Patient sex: F
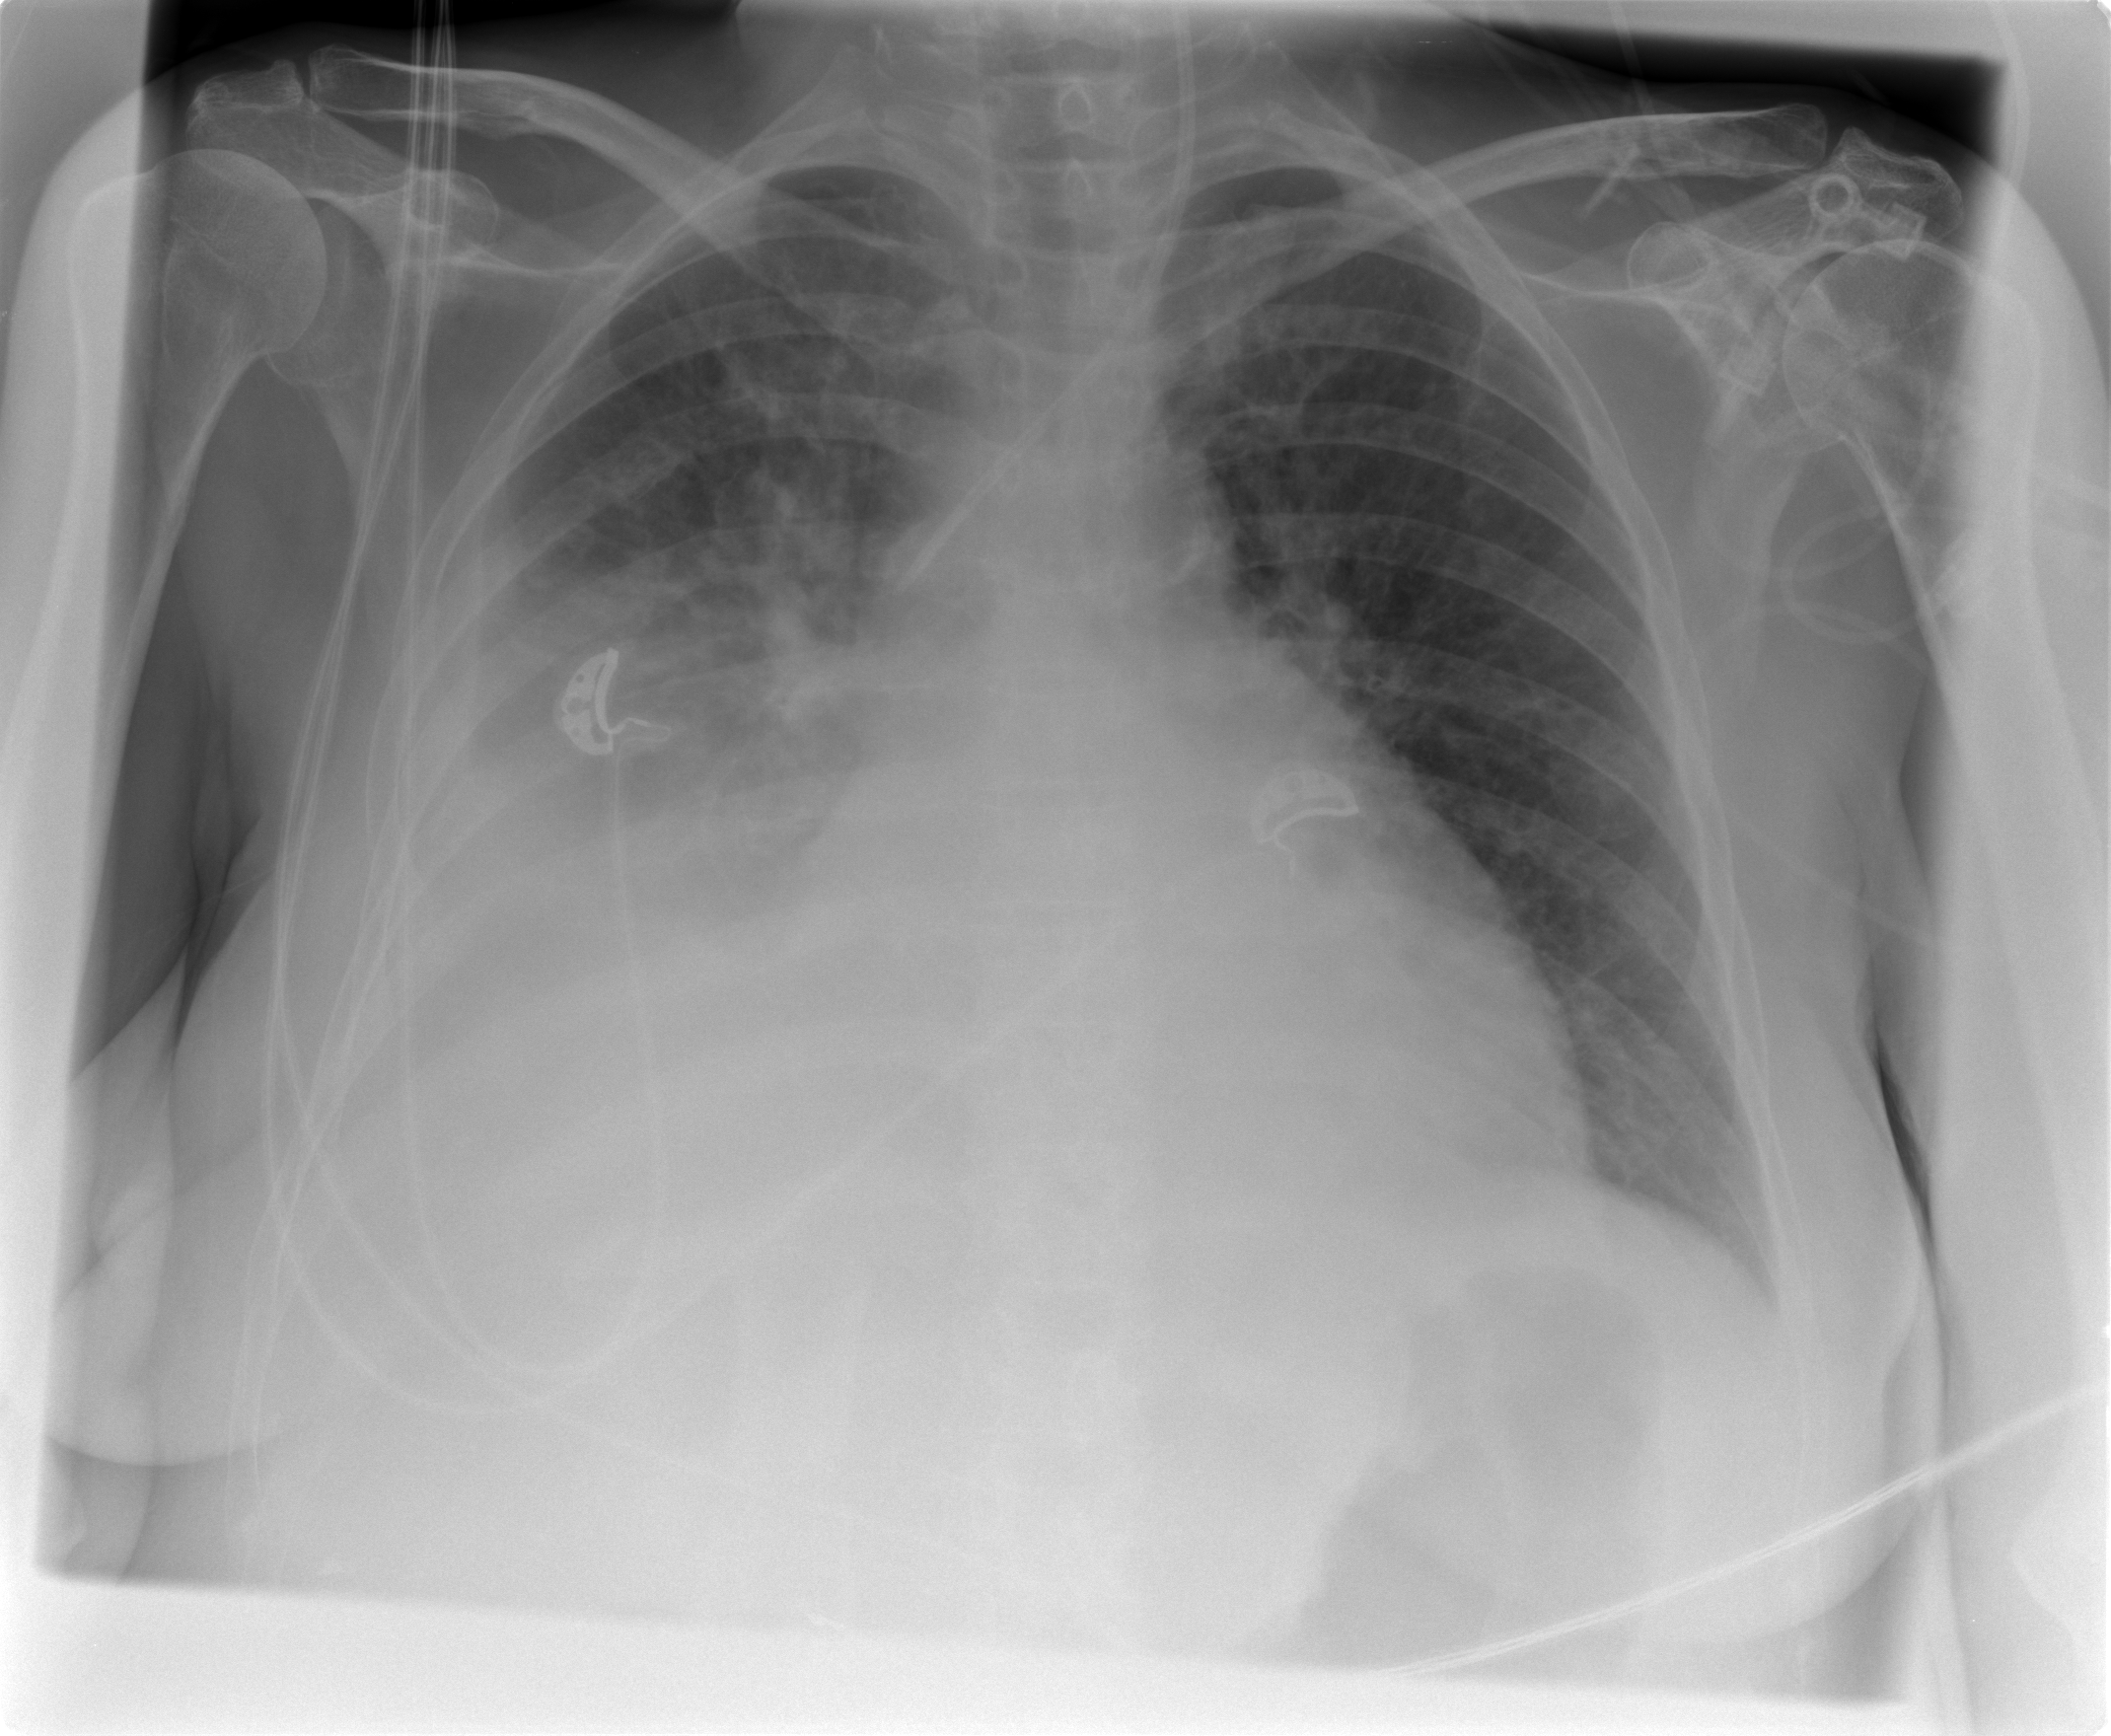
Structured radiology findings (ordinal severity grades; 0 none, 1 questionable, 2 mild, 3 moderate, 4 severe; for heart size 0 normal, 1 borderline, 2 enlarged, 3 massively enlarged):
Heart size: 2
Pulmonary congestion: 2
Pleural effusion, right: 3
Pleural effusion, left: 0
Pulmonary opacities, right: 1
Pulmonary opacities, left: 0
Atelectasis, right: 3
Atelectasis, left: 1